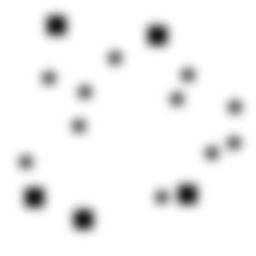
Squares: 5
Triangles: 0
Stars: 11
Total shapes: 16